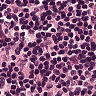
Metastatic tissue present: no